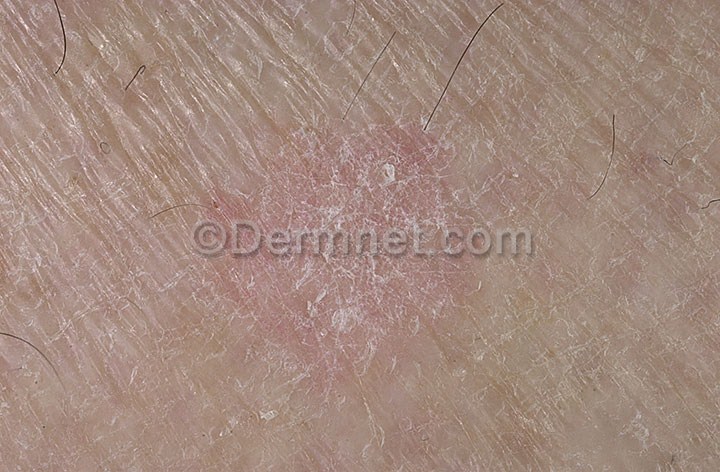
Disease: Seborrheic Keratoses and other Benign Tumors